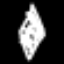
Label: diamond